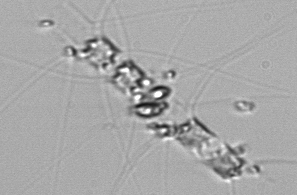
Label: Chaetoceros_didymus_TAG_external_flagellate